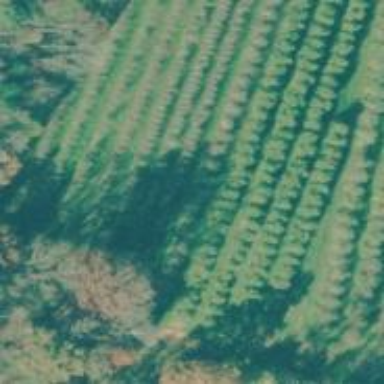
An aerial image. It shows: Orchard.